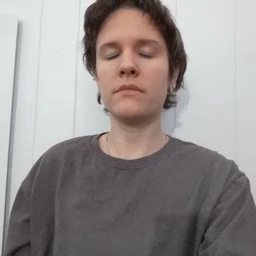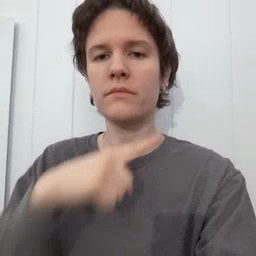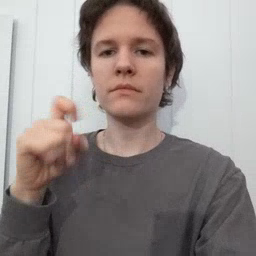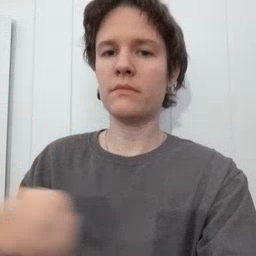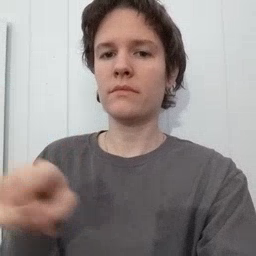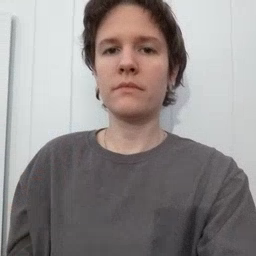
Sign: dryer